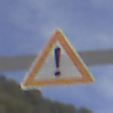
Verkehrszeichen: Gefahrenstelle
Umgebung: Outdoor, RoadRail
Tageszeit: MorningAfternoon
Wetter: PartlyCloudy
Licht: Natural
Jahreszeit: NotSpecified
Kontrast: HighContrast